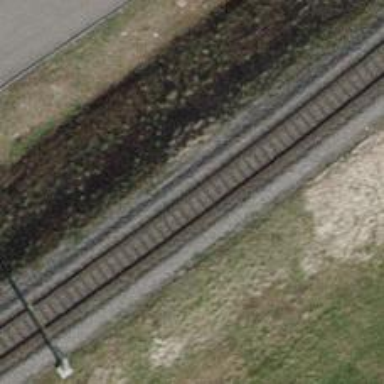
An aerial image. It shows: Railway with electrified contact lines running along embankment.